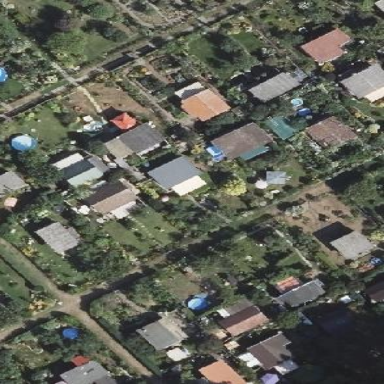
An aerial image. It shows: Plot within allotments.